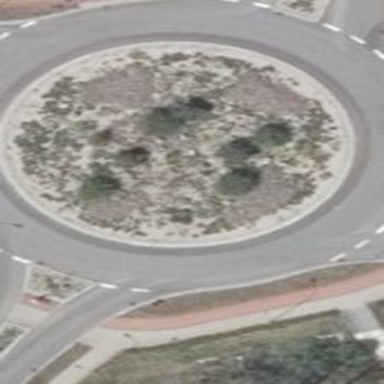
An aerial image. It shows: Asphalt road that is secondary route leading to roundabout.